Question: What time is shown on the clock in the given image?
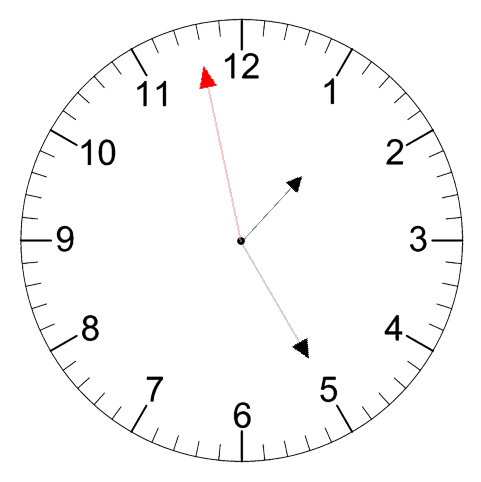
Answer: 01:24:58